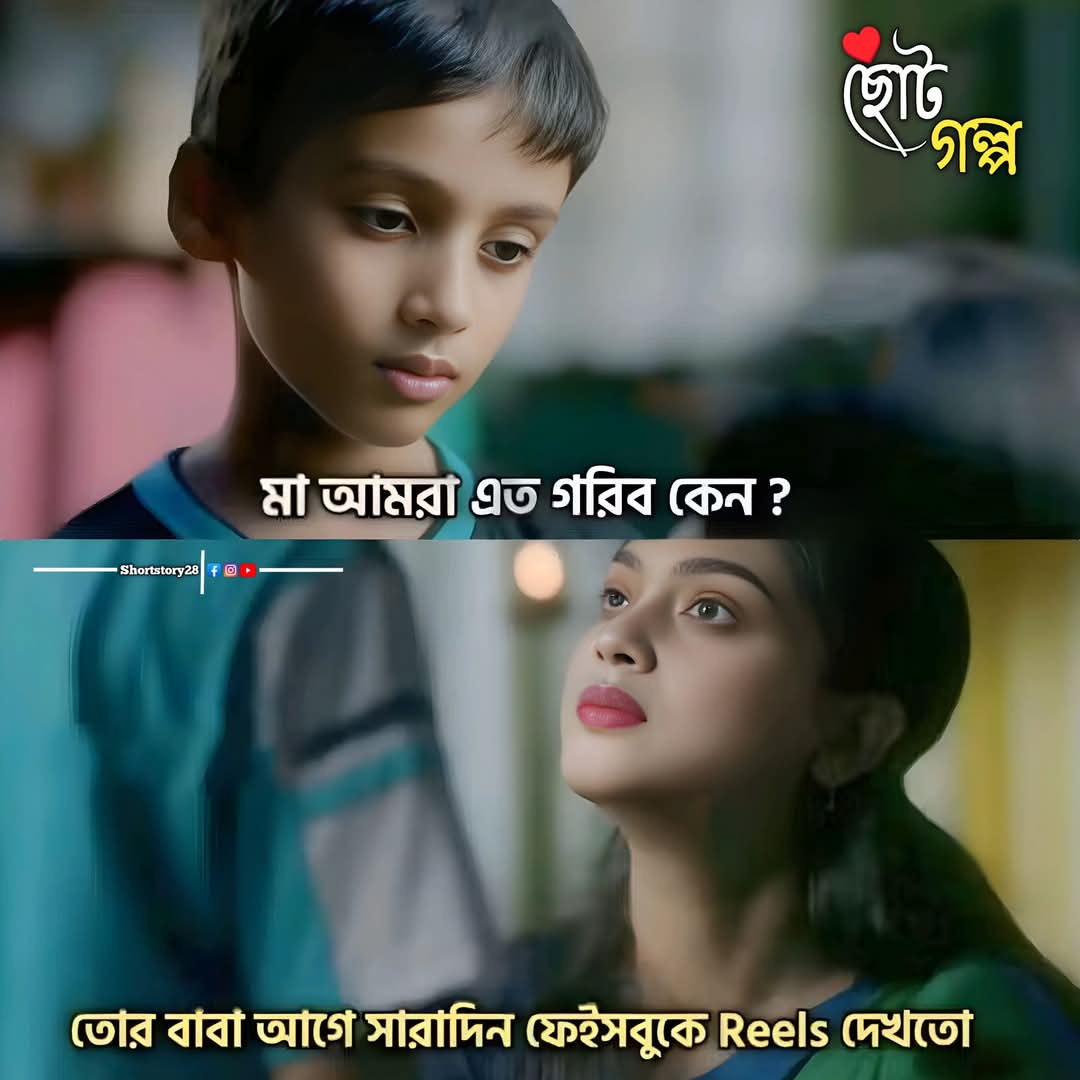
Text: মা আমরা এত গরিব কেন?
তোর বাবা আগে সারাদিন ফেইসবুকে Reels দেখতো
Label: Non Hate